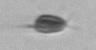
Label: Acanthoica_quattrospina